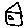
Label: house